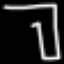
Label: pants